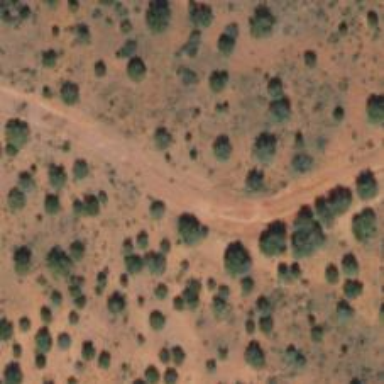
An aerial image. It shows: Track road.